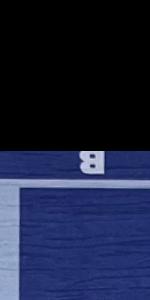
Label: Empty